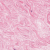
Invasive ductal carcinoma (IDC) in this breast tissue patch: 0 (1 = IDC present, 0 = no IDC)